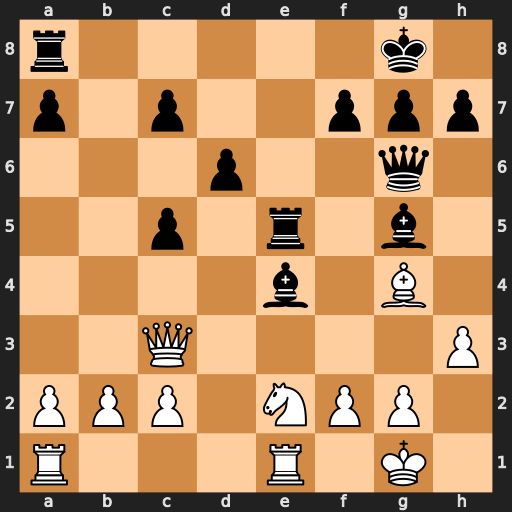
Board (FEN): r5k1/p1p2ppp/3p2q1/2p1r1b1/4b1B1/2Q4P/PPP1NPP1/R3R1K1
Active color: w
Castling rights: -
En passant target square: -
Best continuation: f4